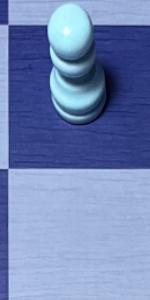
Label: Empty